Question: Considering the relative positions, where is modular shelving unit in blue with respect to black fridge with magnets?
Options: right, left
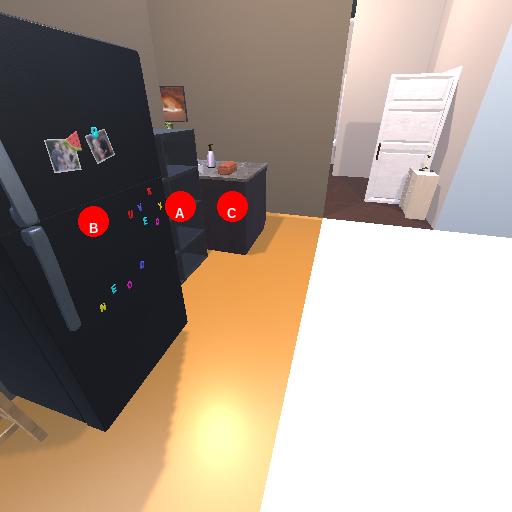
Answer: right